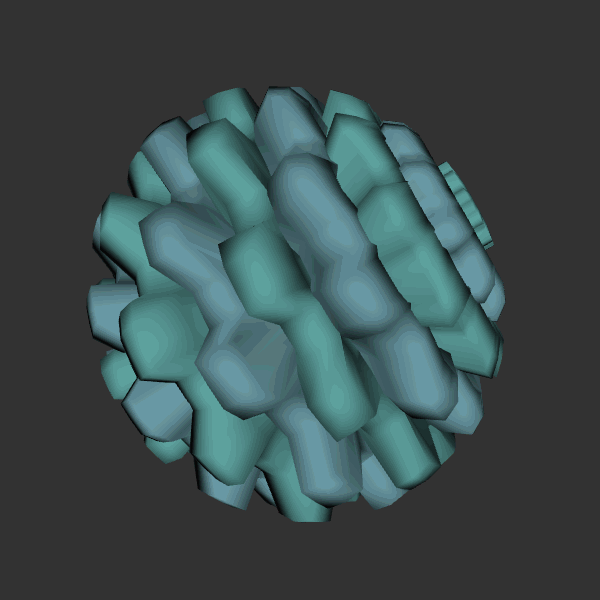
Background: dark